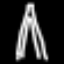
Label: The Eiffel Tower